Question: I'm trying to set up an infinite scrolling on my project, but I have difficulties to make the 'overflow-y: auto;' css property to work. Here's my current layout:

And I'm creating it using the following CSS/HTML code:
'''
<div class="flex-items">
<div v-for="game in gamesData.games" class="card-spacing">
<!-- Contents -->
</div>
</div>
'''
'''
.flex-items {
flex: 1;
display: flex;
overflow: auto;
flex-direction: column;
}
.card-spacing {
margin-bottom: 10px;
min-height: min-content; /* needs vendor prefixes */
}
'''
My current troubleshooting steps:
- <URL>- 'overflow-y: scroll'-
Does anyone have an idea on how to make the scrolling bar appear ?
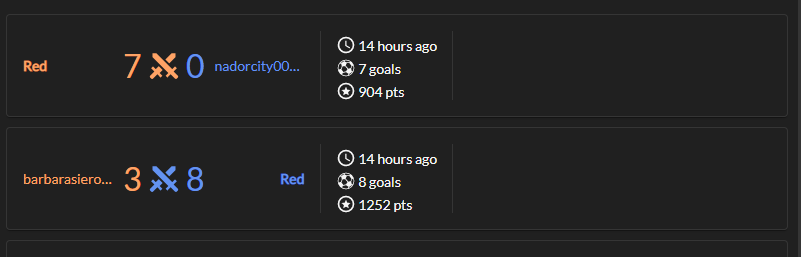
Answer: Give the container '.flex-items' a fixed 'height' or 'max-height', overflow only works if the content of a container exceeds the height of the container
'''
.flex-items {
flex: 1;
display: flex;
height: 500px // specify a height
min-height: 100%; // take up the full height of its own container
overflow: auto;
flex-direction: column;
}
'''